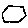
Label: hexagon